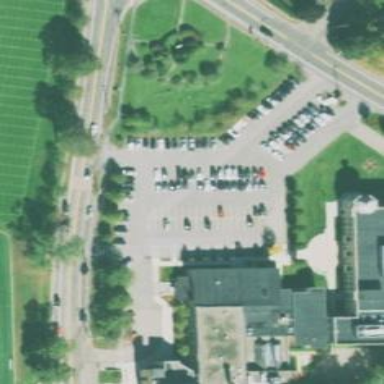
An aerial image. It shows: School.